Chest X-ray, PA view. Patient: 43 years old, sex F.
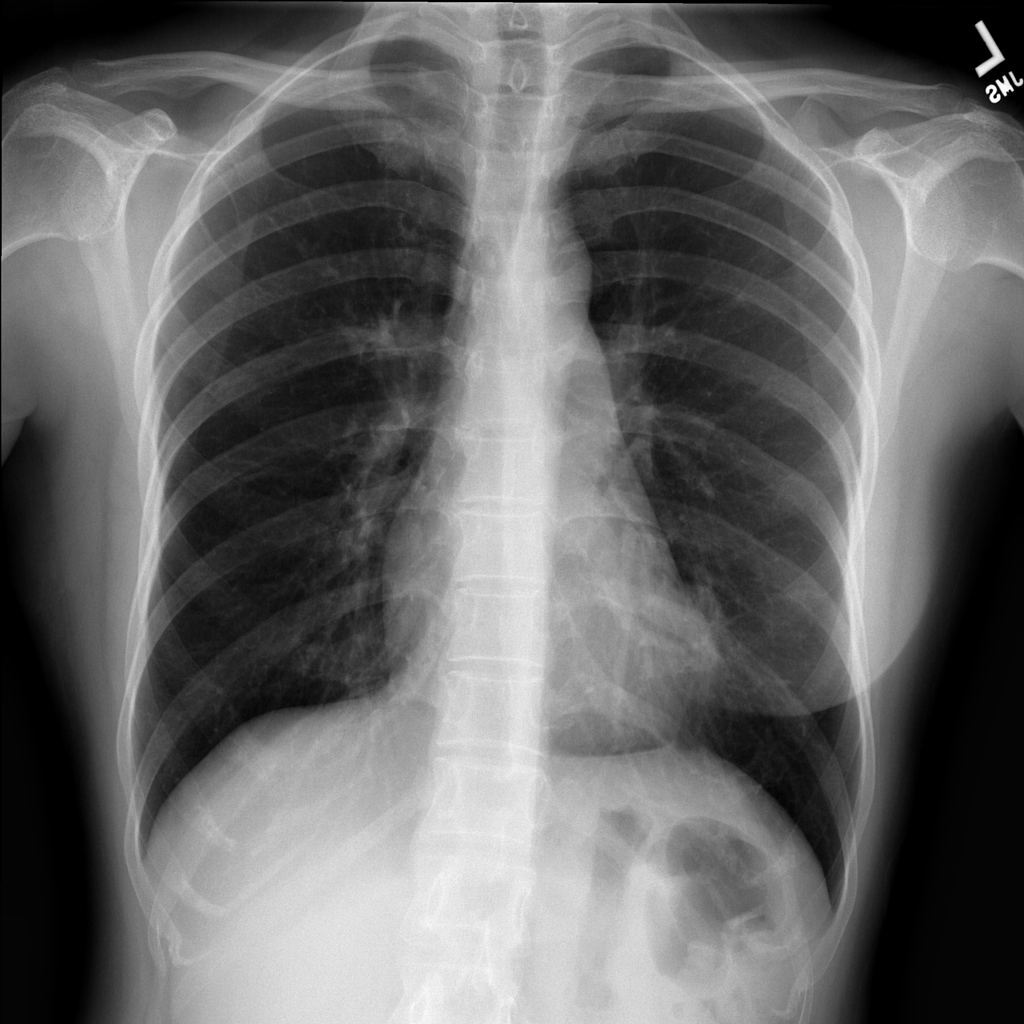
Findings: No Finding